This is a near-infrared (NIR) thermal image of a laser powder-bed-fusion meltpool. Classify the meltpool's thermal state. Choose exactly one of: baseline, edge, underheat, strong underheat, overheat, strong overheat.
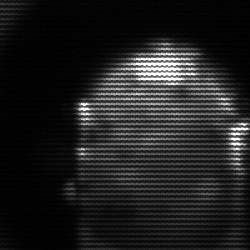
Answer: baseline